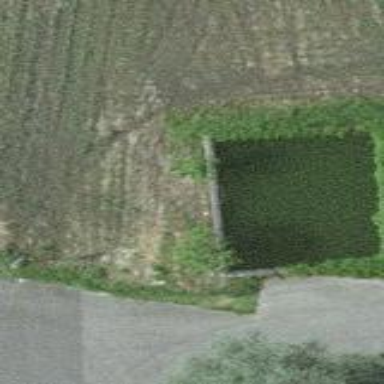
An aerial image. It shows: Emergency water tank next to natural water source.